Question:
I want to display the json keys with different names.
Below are the months number which I want to display as jan, feb, mar... etc.
My attempt is as follows.
My result is 1, 2, 3, 4... and not as jan, feb, mar...
What am I doing wrong?
PS: using handlebars.js
My HTML code:
'''
{{#each this}}
<th style="white-space: nowrap;">{{@key}}</th>
{{/each}}
'''
My JSON code:
'''
"PaymentProfile":{
"2017":{
"1":"C",
"2":"C",
"3":"C",
"4":"C",
"5":"C",
"6":"C",
"7":"C",
"8":" ",
"9":" ",
"10":" ",
"11":" ",
"12":" "
},
'''
My javascript:
'''
var months=['Jan','Feb','Mar','Apr','May','June','Jul','Aug','Sep','Oct','Nov','Dec'];
var mortgagePath=data.TradeLine['Mortgage Accounts']['0'].PaymentProfile;
$.each(mortgagePath,function(k,v){
console.log("year is"+k)
$.each(v, function(k1,v1){
// k1= months[k1];
console.log("month is "+months[k1-1]);
console.log("status is "+v1)
})
});
'''
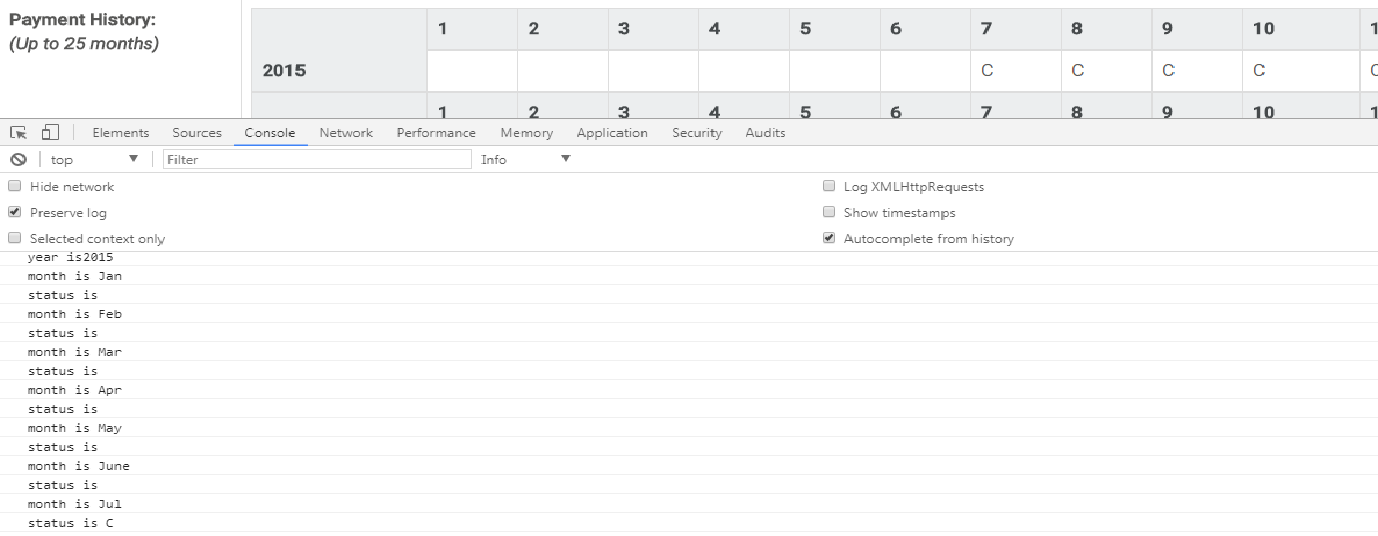
Answer: Can you try with the below code it works for me . you have to register a helper to display a computed property as 'monthname' using the '@key'
in your JS file add
'''
Handlebars.registerHelper('monthName', function(key) {
return months[key-1];
//months is the array which contains the name of months
});
'''
in your template change like below
'''
{{#each this}}
<th style="white-space: nowrap;">{{monthName @key}}</th>
{{/each}}
'''
Here is a link to a working fiddle
<URL>